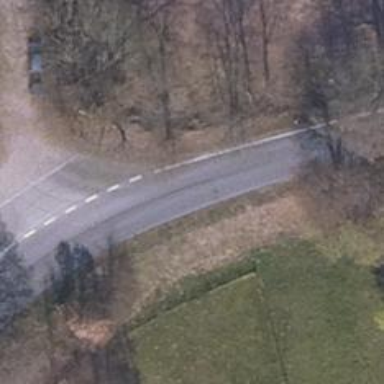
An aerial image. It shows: Asphalt road classified as tertiary.